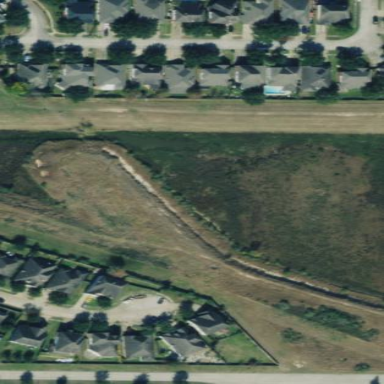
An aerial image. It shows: Retention basin used for land drainage purposes.